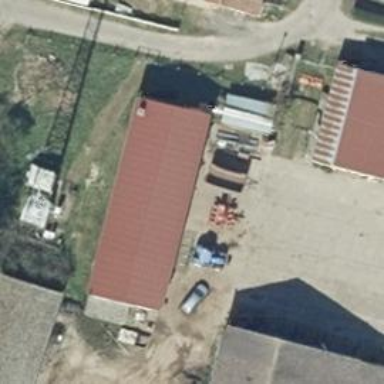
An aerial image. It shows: Building with gabled roof. The roof is oriented along the structure and colored in red.